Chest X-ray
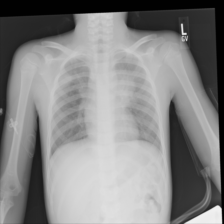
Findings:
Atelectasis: negative
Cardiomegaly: negative
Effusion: negative
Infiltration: negative
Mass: positive
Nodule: negative
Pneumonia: negative
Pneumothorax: negative
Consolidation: negative
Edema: negative
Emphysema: negative
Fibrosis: negative
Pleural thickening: negative
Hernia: negative